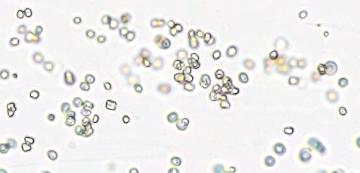
Label: Phaeocystis